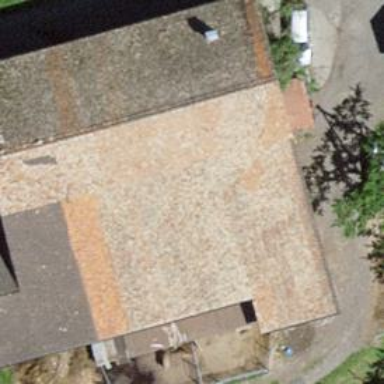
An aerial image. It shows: Stable.